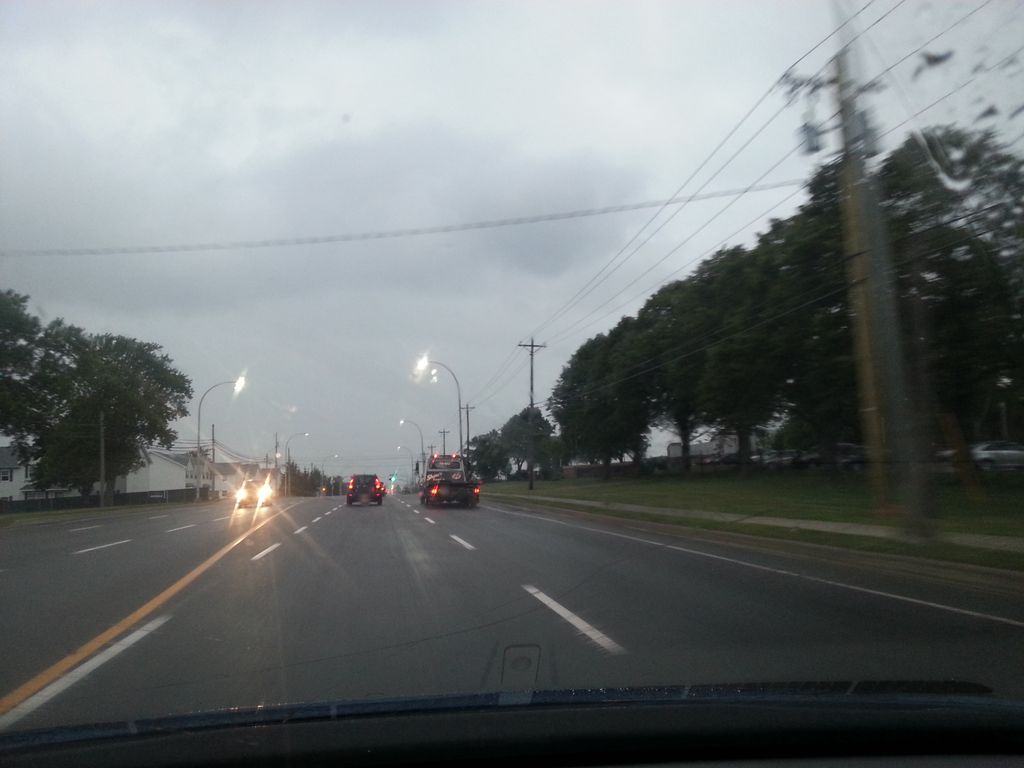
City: charlottetown